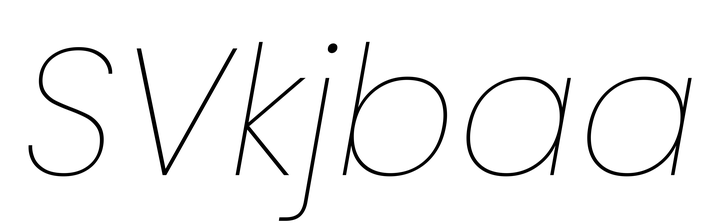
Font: Poppins-ThinItalic